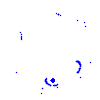
Particle: kaon